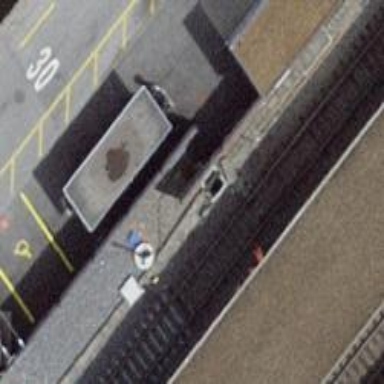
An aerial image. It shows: Railway switch.